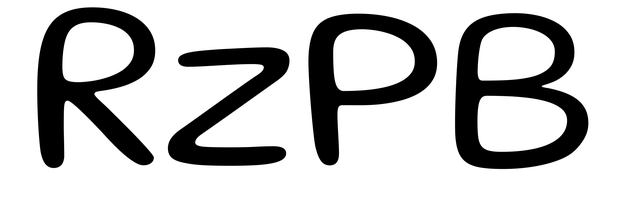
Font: Gluten_Light